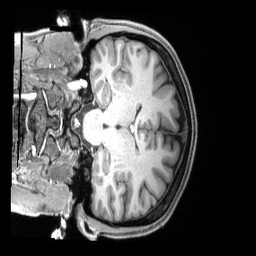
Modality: T1w
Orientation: coronal
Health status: healthy
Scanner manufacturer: siemens
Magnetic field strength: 3 T
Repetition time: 2.4 s
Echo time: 0.00222 s